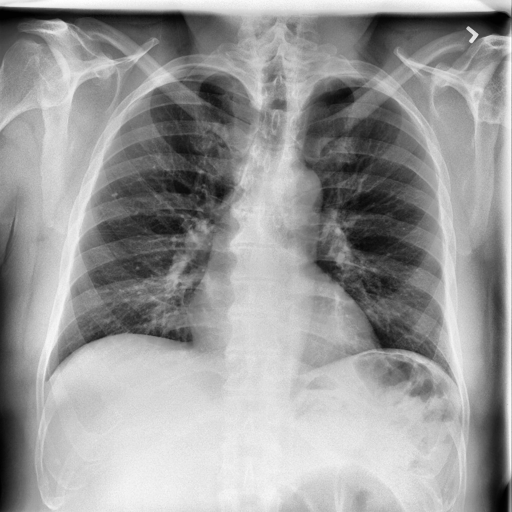
Finding: NORMAL